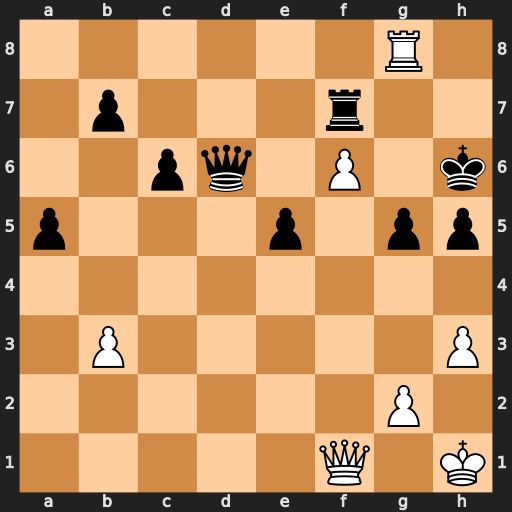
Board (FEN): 6R1/1p3r2/2pq1P1k/p3p1pp/8/1P5P/6P1/5Q1K
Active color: w
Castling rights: -
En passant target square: -
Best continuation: Rh8+ Rh7 Re8 Kg6 Qb1+